This plot shows a bearing's acceleration signal over time (raw waveform). Diagnose the bearing from this image, choosing from: normal, inner_race, outer_race, ball.
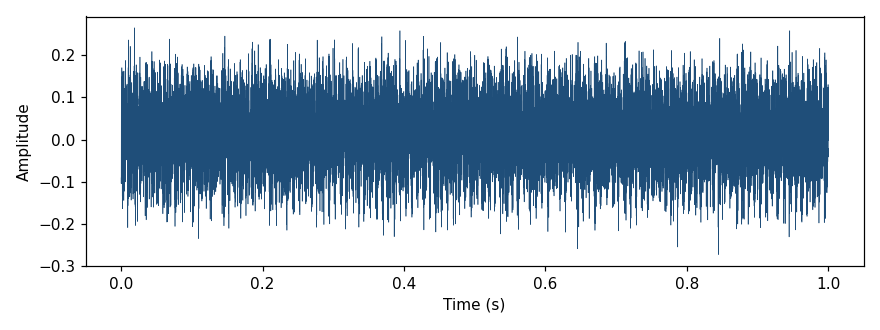
Answer: normal